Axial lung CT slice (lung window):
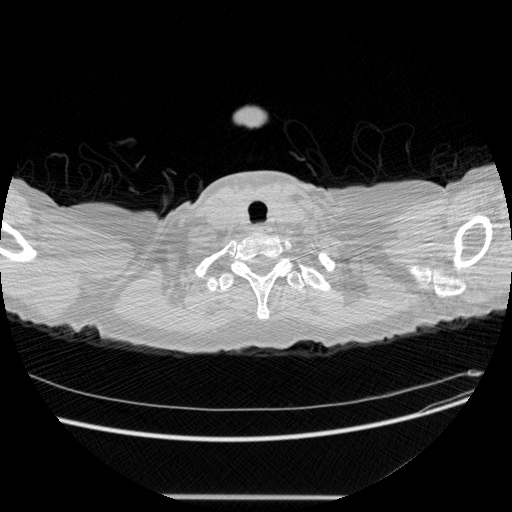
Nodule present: no